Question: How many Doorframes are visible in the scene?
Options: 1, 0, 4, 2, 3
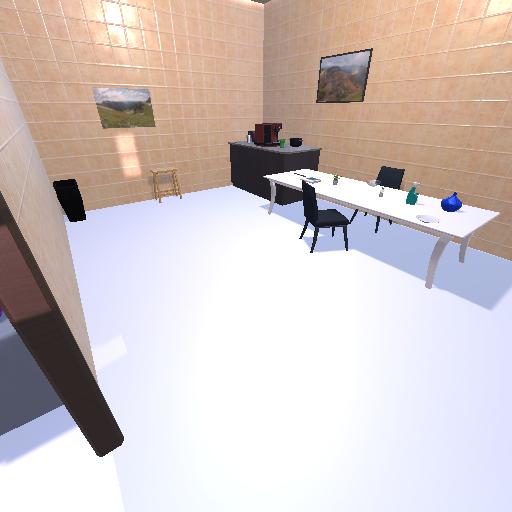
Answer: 1